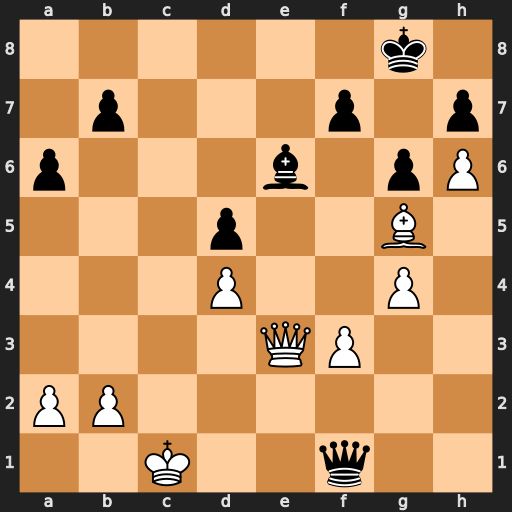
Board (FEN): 6k1/1p3p1p/p3b1pP/3p2B1/3P2P1/4QP2/PP6/2K2q2
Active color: w
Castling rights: -
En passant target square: -
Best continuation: Kd2 Qg2+ Kc3 Qg3 Bf4